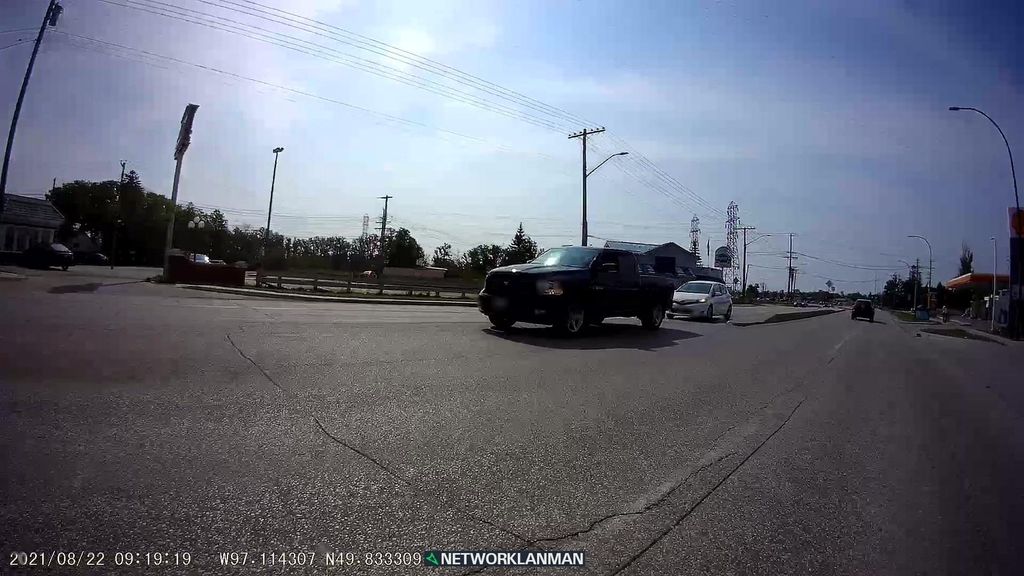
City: winnipeg